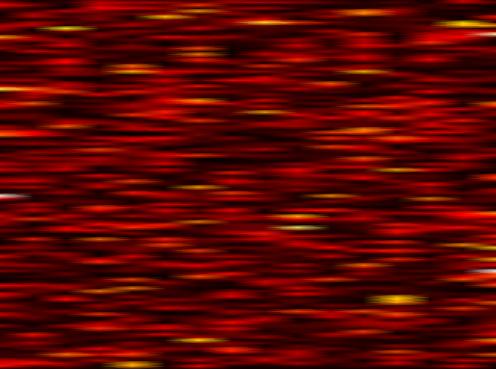
Label: FOFDM